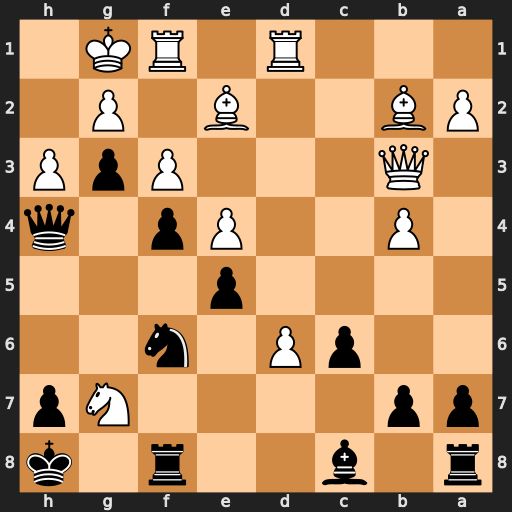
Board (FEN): r1b2r1k/pp4Np/2pP1n2/4p3/1P2Pp1q/1Q3PpP/PB2B1P1/3R1RK1
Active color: b
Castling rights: -
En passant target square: -
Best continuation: Bxh3 gxh3 Qxh3 Rf2 gxf2+ Kxf2 Qg3+